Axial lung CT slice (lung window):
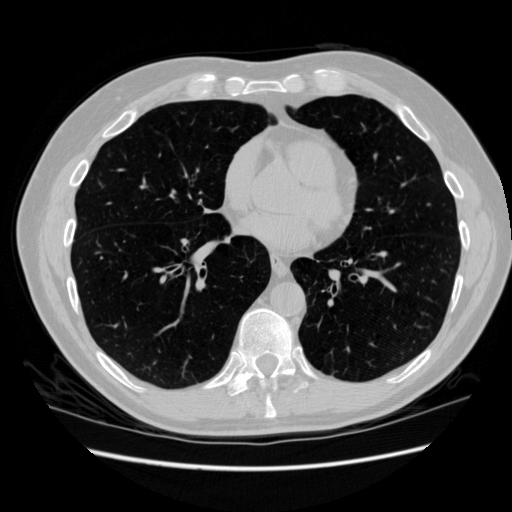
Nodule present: no